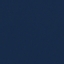
Label: SeaLake